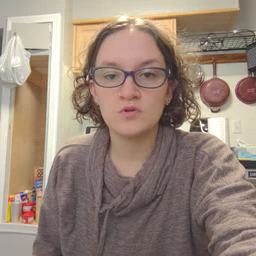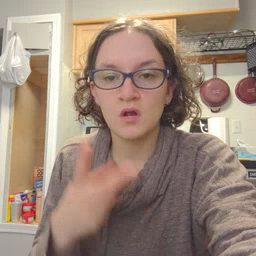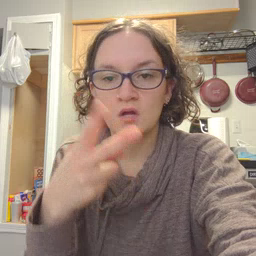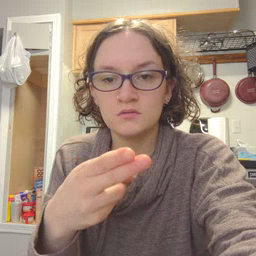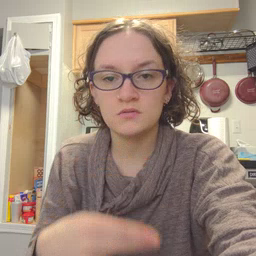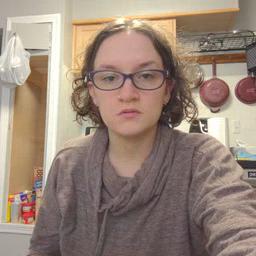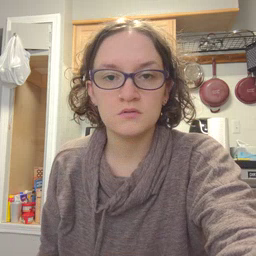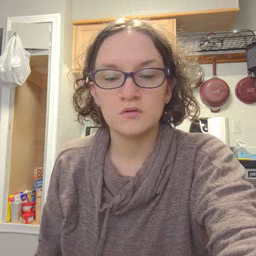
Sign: cut